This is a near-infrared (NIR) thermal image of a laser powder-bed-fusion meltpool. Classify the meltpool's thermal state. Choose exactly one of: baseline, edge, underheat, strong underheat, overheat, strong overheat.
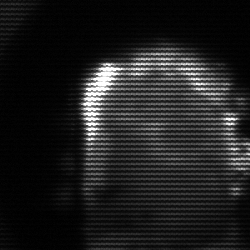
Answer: baseline